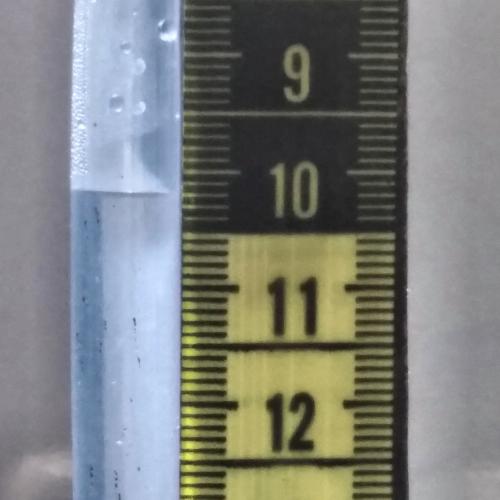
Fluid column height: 10.2 cm